Aerial crown-view tile of a tropical tree (Barro Colorado Island, Panama), acquired 20250124:
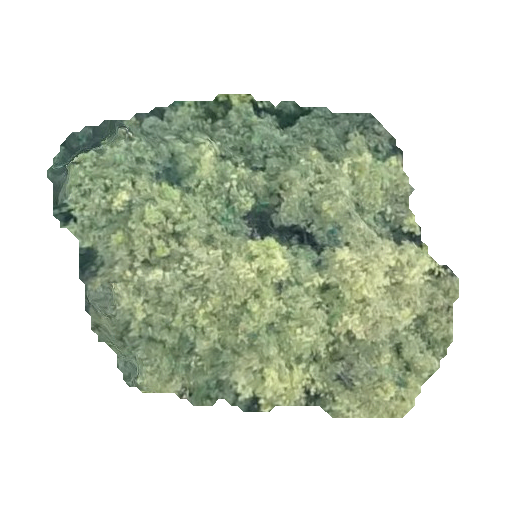
Species: Prioria copaifera
GBIF accepted scientific name: Prioria copaifera
Crown area: 150.01 m²